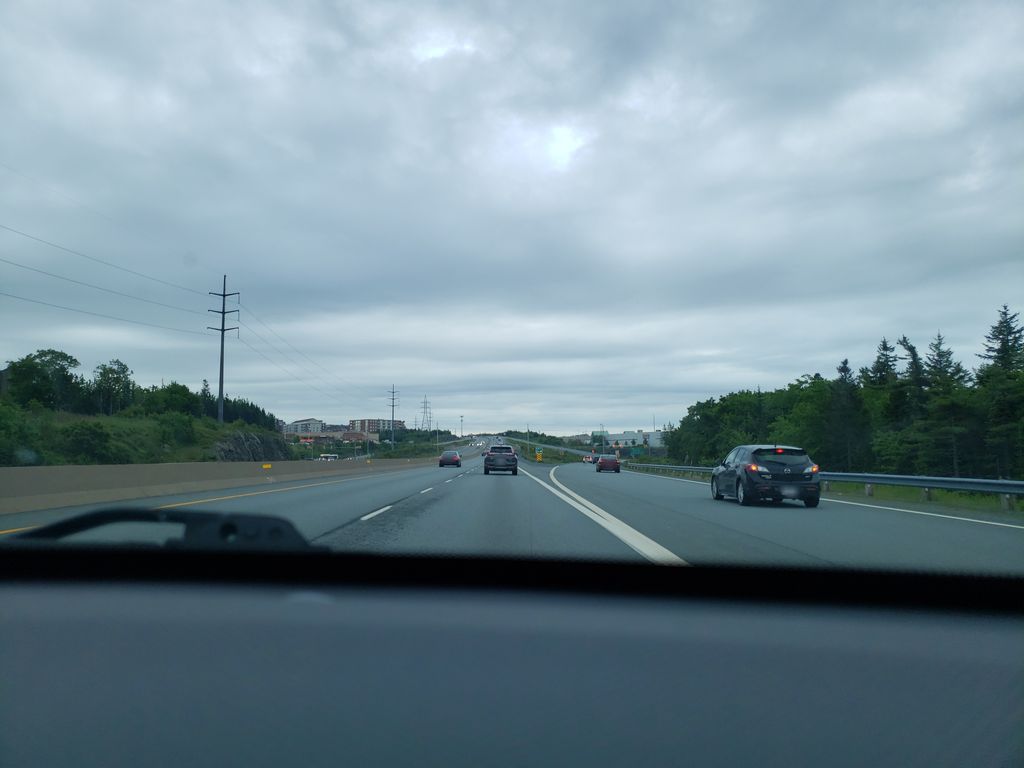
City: halifax